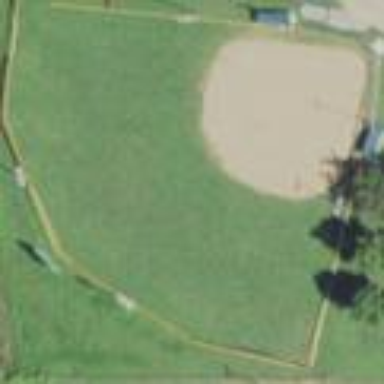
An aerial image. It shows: Baseball pitch for leisure and sports activities.